Field crop: maize
Growth stage: 2
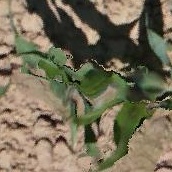
Species: maize